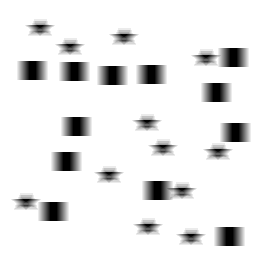
Squares: 12
Triangles: 0
Stars: 12
Total shapes: 24